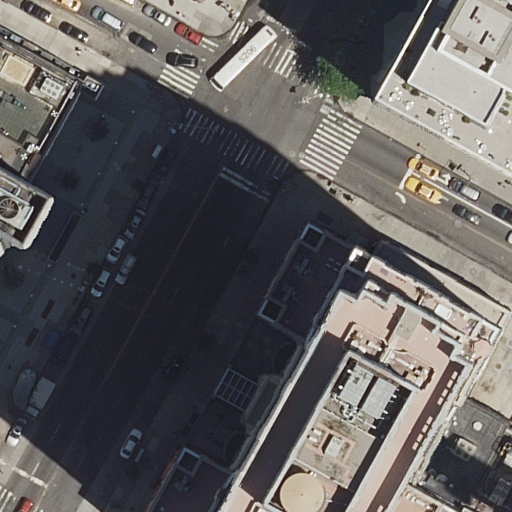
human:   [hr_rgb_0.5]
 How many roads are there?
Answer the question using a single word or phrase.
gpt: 4

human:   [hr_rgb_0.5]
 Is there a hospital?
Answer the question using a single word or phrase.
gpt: yes

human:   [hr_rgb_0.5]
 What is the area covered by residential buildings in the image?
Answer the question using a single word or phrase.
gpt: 14687m2

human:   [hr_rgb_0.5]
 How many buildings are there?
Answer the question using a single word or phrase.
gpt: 4

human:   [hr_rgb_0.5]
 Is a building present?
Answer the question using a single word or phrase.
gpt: yes

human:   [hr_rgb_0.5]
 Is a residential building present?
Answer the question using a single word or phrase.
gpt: yes

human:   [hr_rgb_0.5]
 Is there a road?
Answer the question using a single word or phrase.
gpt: yes

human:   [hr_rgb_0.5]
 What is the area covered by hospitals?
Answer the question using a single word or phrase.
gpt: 1172m2

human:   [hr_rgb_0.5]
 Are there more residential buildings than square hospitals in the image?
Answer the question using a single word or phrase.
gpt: yes

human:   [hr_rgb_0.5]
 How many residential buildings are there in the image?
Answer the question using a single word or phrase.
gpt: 4

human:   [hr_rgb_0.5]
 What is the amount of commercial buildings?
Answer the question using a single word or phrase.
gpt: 0

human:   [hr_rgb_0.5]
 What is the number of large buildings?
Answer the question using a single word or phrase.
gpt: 4

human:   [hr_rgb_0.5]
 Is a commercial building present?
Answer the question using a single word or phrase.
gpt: no

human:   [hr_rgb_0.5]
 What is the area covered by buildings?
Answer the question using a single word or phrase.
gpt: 14687m2

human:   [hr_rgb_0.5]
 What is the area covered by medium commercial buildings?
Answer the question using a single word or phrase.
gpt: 0m2

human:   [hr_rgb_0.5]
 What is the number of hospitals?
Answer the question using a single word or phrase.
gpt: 1

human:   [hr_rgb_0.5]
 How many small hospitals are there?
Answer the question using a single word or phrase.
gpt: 0

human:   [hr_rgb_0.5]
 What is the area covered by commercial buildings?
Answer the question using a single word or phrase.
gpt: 0m2

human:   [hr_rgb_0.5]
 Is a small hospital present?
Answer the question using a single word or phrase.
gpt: no

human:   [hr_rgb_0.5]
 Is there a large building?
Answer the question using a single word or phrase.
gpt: yes

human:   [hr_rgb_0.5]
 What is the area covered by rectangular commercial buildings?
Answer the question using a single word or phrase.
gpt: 0m2

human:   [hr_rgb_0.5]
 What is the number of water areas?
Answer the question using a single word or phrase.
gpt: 0

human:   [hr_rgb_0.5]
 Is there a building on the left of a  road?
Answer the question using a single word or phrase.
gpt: yes

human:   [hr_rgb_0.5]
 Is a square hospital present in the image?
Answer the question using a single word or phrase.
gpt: no

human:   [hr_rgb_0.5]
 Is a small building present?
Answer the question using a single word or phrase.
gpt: no

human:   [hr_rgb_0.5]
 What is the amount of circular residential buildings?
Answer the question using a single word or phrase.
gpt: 0

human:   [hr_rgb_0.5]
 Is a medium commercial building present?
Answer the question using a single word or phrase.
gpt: no

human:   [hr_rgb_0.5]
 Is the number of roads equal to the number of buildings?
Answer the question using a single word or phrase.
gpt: yes

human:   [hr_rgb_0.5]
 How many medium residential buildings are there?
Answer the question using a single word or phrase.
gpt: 0

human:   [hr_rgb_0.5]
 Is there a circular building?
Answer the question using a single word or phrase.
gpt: no

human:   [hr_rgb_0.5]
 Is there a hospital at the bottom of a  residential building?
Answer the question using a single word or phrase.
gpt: yes

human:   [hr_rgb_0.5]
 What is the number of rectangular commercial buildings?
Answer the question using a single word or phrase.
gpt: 0

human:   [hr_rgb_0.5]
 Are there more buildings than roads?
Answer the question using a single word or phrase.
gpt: no

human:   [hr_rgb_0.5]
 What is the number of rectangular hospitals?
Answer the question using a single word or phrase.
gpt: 1

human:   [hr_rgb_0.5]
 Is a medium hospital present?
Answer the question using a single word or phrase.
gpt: no

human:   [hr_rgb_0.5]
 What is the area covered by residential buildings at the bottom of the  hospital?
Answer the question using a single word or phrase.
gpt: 0m2

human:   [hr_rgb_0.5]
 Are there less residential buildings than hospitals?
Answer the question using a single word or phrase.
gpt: no

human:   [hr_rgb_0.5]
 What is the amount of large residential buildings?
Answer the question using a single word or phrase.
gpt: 4

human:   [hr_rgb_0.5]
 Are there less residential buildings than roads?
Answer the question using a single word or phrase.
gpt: no

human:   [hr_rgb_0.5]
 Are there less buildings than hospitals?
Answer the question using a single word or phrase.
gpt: no

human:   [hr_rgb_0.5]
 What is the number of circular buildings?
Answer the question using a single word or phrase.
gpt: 0

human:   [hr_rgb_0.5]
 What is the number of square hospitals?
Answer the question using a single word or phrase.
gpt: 0

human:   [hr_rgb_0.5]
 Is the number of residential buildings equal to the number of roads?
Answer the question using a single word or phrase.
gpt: yes

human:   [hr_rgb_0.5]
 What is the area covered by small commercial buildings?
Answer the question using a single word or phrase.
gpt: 0m2

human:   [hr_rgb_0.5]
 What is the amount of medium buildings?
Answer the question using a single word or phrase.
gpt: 0

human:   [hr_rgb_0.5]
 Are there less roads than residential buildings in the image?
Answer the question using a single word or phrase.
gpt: no

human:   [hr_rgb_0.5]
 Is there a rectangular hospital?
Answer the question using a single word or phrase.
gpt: yes

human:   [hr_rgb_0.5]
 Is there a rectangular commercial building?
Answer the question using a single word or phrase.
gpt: no

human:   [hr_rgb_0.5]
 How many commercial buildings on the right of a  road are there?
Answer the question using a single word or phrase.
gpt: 0

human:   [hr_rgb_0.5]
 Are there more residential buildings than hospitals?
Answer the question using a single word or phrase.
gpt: yes

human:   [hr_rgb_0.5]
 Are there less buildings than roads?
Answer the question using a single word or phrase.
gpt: no

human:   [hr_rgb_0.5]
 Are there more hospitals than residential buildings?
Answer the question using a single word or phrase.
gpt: no

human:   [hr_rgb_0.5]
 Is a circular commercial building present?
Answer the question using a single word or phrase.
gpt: no

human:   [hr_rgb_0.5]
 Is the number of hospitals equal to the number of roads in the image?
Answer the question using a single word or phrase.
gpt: no

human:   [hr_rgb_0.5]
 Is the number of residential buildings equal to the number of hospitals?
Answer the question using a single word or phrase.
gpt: no

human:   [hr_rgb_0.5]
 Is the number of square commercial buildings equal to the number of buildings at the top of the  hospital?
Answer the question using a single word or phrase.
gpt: no

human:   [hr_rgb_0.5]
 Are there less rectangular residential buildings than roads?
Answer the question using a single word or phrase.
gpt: yes

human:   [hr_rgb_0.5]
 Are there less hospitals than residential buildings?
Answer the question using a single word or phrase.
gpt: yes

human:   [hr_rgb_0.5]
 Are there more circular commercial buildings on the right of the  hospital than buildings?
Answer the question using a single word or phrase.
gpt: no

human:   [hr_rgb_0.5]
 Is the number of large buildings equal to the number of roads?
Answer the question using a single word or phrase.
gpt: yes

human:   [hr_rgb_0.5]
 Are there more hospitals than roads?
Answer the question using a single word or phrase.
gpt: no

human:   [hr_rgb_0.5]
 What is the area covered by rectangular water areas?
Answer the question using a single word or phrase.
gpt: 0m2

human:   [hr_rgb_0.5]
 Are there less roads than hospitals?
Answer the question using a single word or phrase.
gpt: no

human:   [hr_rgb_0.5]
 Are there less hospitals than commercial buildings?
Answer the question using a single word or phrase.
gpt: no